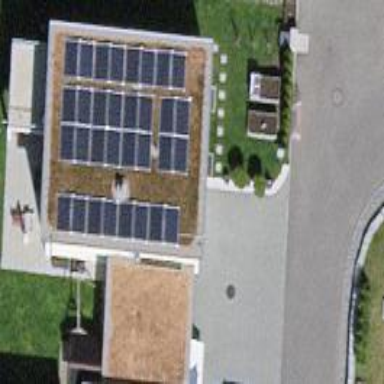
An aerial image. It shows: Solar power generator using photovoltaic method with solar photovoltaic panel types.